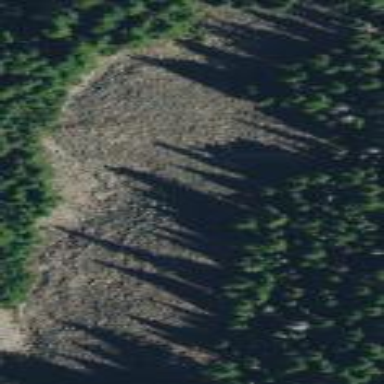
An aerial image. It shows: Scree landscape.